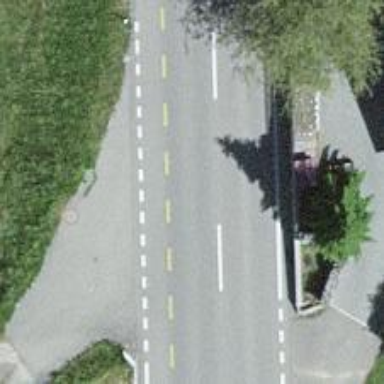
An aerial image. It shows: Secondary road with asphalt surface and dedicated cycle lane.